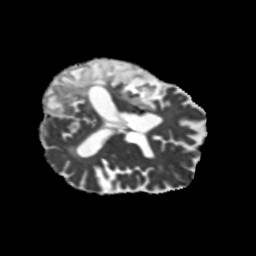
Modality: MD
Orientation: axial
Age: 67
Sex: male
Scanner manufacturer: siemens
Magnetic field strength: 3 T
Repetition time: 5.25 s
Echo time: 0.08 s